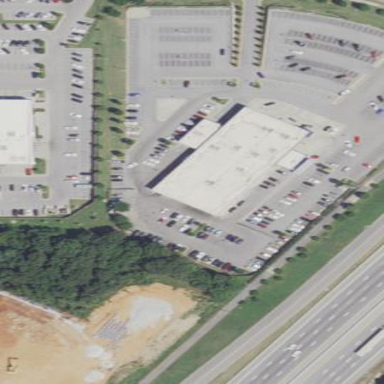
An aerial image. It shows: Retail building that houses car shop.